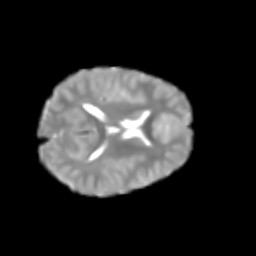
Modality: T2w
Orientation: axial
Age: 6
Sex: male
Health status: healthy